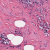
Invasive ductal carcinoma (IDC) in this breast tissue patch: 0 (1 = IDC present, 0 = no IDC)